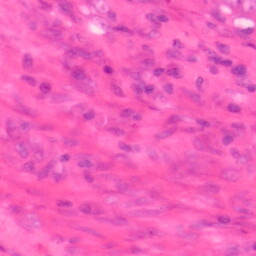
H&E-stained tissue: Colon